Question: I'm having issues with integrating facebook into my iOS app. When I launch my app, it redirects to the facebook app, which is good. But the auth dialog just vanishes from the screen (like a dismissed modal view controller), the delegate methods aren't firing, and I'm left in the facebook app instead of being redirected back to my app. I'm apparently not successfully initializing a session. I followed the steps in the iOS tutorial but I must have gone wrong somewhere. Most of the questions I've seen have been about errors or trying to get different behavior out of the auth dialog. If this is a dupe, please direct me to the identical question because I'm hitting a wall here. I have set up my .plist just as it says to in the tutorial. I used the bundle identifier for my app that I grabbed from iTunes connect. My constant kAppID is the AppID that I got from the Facebook Developer app interface. Having read through the headers and implementation files of the FB static lib, as well as FB's docs and tutorial, it seems to me that if all I want to do is redirect to FB app, sign in, and be redirected back to my own app, that these steps plus the code below should be sufficient.
In AppDelegate.m:
'''
- (BOOL)application:(UIApplication *)application didFinishLaunchingWithOptions:(NSDictionary *)launchOptions
{
kAppID = @"(this is where my app ID is)";
// Override point for customization after application launch.
facebook = [[Facebook alloc] initWithAppId:kAppID andDelegate:self];
[facebook setSessionDelegate:self];
return YES;
}
'''
And in ViewController.m I grab a reference to that same instance of Facebook, and then call the following:
'''
- (void)loginToFacebook:(id)sender {
if ([defaults objectForKey:@"FBAccessTokenKey"] && [defaults objectForKey:@"FBExpirationDateKey"]) {
facebook.accessToken = [defaults objectForKey:@"FBAccessTokenKey"];
facebook.expirationDate = [defaults objectForKey:@"FBExpirationDateKey"];
}
if (![facebook isSessionValid]) {
[facebook authorize:nil];
}
}
'''
Is there some gotcha that I'm not aware of? Or maybe I'm missing a critical step?
Oh, btw, Xcode 4.3.1, ios5SDK, iPhone 4S, ARC.
SS of .plist.
AppDelegate.h:
'''
#import <UIKit/UIKit.h>
#import "Facebook.h"
#import "FBConnect.h"
@interface AppDelegate : UIResponder <UIApplicationDelegate> {
Facebook *facebook;
NSUserDefaults *defaults;
NSString *kAppID;
}
@property (strong, nonatomic) UIWindow *window;
@property (strong, nonatomic) Facebook *facebook;
@property (strong, nonatomic) id delegate;
@end
'''
AppDelegate.m:
'''
#import "AppDelegate.h"
#import "ViewController.h"
@implementation AppDelegate
@synthesize window = _window;
@synthesize facebook;
@synthesize delegate;
- (BOOL)application:(UIApplication *)application didFinishLaunchingWithOptions:(NSDictionary *)launchOptions
{
ViewController *viewController = [[ViewController alloc] init];
kAppID = @"385380598149062";
facebook = [[Facebook alloc] initWithAppId:kAppID andDelegate:viewController];
return YES;
}
- (void)showSession {
NSLog(@"FB Session: %@", [NSNumber numberWithBool:[facebook isSessionValid]]);
}
@end
'''
As you can see, not much happens in these methods. The delegate class is the ViewController. All I really do in the AppDelegate is init the Facebook instance. On that note, herre's the whole ViewController.m (minus some non-facebook related stuff):
'''
#import "ViewController.h"
@interface ViewController ()
@end
@implementation ViewController
@synthesize contacts, contactArray;
- (void)viewDidLoad
{
[super viewDidLoad];
defaults = [NSUserDefaults standardUserDefaults];
AppDelegate *delegate = (AppDelegate *)[[UIApplication sharedApplication] delegate];
facebook = delegate.facebook;
[facebook setSessionDelegate:self];
[self loginToFacebook:nil];
eventsArray = [[NSMutableArray alloc] initWithObjects:@"Event one", @"Event two", nil];
}
- (BOOL)shouldAutorotateToInterfaceOrientation:(UIInterfaceOrientation)interfaceOrientation
{
if ([[UIDevice currentDevice] userInterfaceIdiom] == UIUserInterfaceIdiomPhone) {
return (interfaceOrientation = UIInterfaceOrientationPortrait);
} else {
return NO;
}
}
- (void)loginToFacebook:(id)sender {
if ([defaults objectForKey:@"FBAccessTokenKey"] && [defaults objectForKey:@"FBExpirationDateKey"]) {
facebook.accessToken = [defaults objectForKey:@"FBAccessTokenKey"];
facebook.expirationDate = [defaults objectForKey:@"FBExpirationDateKey"];
NSLog(@"accessToken:%@
expiry:%@", facebook.accessToken, facebook.expirationDate);
}
if (![facebook isSessionValid]) {
[facebook authorize:nil];
}
}
- (BOOL)application:(UIApplication *)application handleOpenURL:(NSURL *)url {
NSLog(@"handle open url");
return [facebook handleOpenURL:url];
}
- (BOOL)application:(UIApplication *)application openURL:(NSURL *)url sourceApplication:(NSString *)sourceApplication annotation:(id)annotation {
return [facebook handleOpenURL:url];
}
- (void)request:(FBRequest *)request didLoad:(id)result {
//ok so it's a dictionary with one element (key="data"), which is an array of dictionaries, each with "name" and "id" keys
fbContacts = [(NSDictionary *)result objectForKey:@"data"];
NSLog(@"Request did load");
for (int i=0; i<[fbContacts count]; i++) {
NSDictionary *friend = [fbContacts objectAtIndex:i];
long long fbid = [[friend objectForKey:@"id"]longLongValue];
NSString *name = [friend objectForKey:@"name"];
NSLog(@"id: %lld - Name: %@", fbid, name);
}
}
- (void)fbDidLogin {
NSLog(@"FB did log in");
[defaults setObject:[facebook accessToken] forKey:@"FBAccessTokenKey"];
[defaults setObject:[facebook expirationDate] forKey:@"FBExpirationDateKey"];
[defaults synchronize];
[facebook requestWithGraphPath:@"me/friends" andDelegate:self];
}
- (void)fbDidNotLogin:(BOOL)cancelled {
NSLog(@"FB login cancelled");
}
/**
* Called after the access token was extended. If your application has any
* references to the previous access token (for example, if your application
* stores the previous access token in persistent storage), your application
* should overwrite the old access token with the new one in this method.
* See extendAccessToken for more details.
*/
- (void)fbDidExtendToken:(NSString*)accessToken
expiresAt:(NSDate*)expiresAt {
NSLog(@"FB extended token");
}
/**
* Called when the user logged out.
*/
- (void)fbDidLogout {
NSLog(@"FB logged out");
[defaults removeObjectForKey:@"FBAccessTokenKey"];
[defaults removeObjectForKey:@"FBExpirationDateKey"];
[defaults synchronize];
}
/**
* Called when the current session has expired. This might happen when:
* - the access token expired
* - the app has been disabled
* - the user revoked the app's permissions
* - the user changed his or her password
*/
- (void)fbSessionInvalidated {
NSLog(@"FB session invalidated");
}
@end
'''
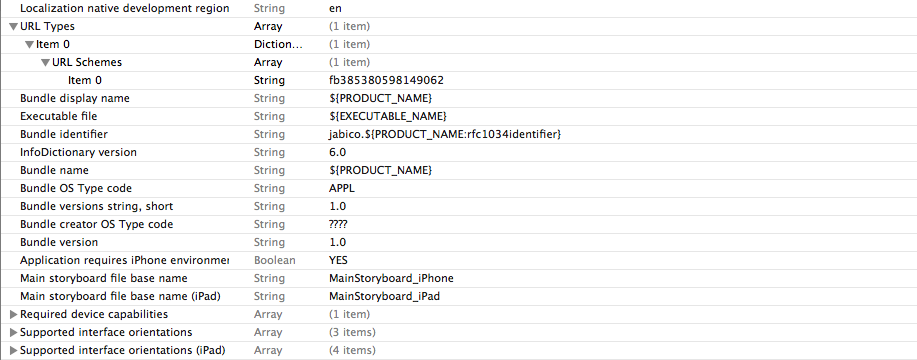
Answer: .plist looks great, maybe you just forgot about openurl handler?
'''
- (BOOL)application:(UIApplication *)application handleOpenURL:(NSURL *)url {
return [self.facebook handleOpenURL:url];
}
- (BOOL)application:(UIApplication *)application openURL:(NSURL *)url sourceApplication:(NSString *)sourceApplication annotation:(id)annotation {
return [self.facebook handleOpenURL:url];
}
'''
UPD:
1. Just as an experiment, could you try this (from Hackbook example): // Now check that the URL scheme fb[app_id]://authorize is in the .plist and can
// be opened, doing a simple check without local app id factored in here
NSString *url = [NSString stringWithFormat:@"fb%@://authorize",kAppId];
BOOL bSchemeInPlist = NO; // find out if the sceme is in the plist file.
NSArray* aBundleURLTypes = [[NSBundle mainBundle] objectForInfoDictionaryKey:@"CFBundleURLTypes"];
if ([aBundleURLTypes isKindOfClass:[NSArray class]] &&
([aBundleURLTypes count] > 0)) {
NSDictionary* aBundleURLTypes0 = [aBundleURLTypes objectAtIndex:0];
if ([aBundleURLTypes0 isKindOfClass:[NSDictionary class]]) {
NSArray* aBundleURLSchemes = [aBundleURLTypes0 objectForKey:@"CFBundleURLSchemes"];
if ([aBundleURLSchemes isKindOfClass:[NSArray class]] &&
([aBundleURLSchemes count] > 0)) {
NSString *scheme = [aBundleURLSchemes objectAtIndex:0];
if ([scheme isKindOfClass:[NSString class]] &&
[url hasPrefix:scheme]) {
bSchemeInPlist = YES;
}
}
}
}
// Check if the authorization callback will work
BOOL bCanOpenUrl = [[UIApplication sharedApplication] canOpenURL:[NSURL URLWithString: url]];
if (!bSchemeInPlist || !bCanOpenUrl) {
UIAlertView *alertView = [[UIAlertView alloc]
initWithTitle:@"Setup Error"
message:@"Invalid or missing URL scheme. You cannot run the app until you set up a valid URL scheme in your .plist."
delegate:self
cancelButtonTitle:@"OK"
otherButtonTitles:nil,
nil];
[alertView show];
[alertView release];
}
At this step we will know, that it is all right with the URL scheme.
2. Try to change [facebook authorize:nil]; with [facebook authorize:[[NSArray alloc] initWithObjects:@"read_friendlists", nil]]; so maybe SSO requires at least one permission to be specified.